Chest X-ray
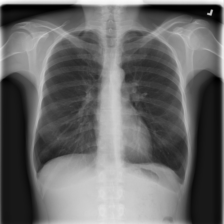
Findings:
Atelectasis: negative
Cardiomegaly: negative
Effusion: negative
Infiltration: negative
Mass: negative
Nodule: negative
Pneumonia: negative
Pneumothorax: negative
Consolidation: negative
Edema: negative
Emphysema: negative
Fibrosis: negative
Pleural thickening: negative
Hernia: negative